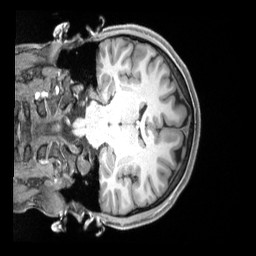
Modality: T1w
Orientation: coronal
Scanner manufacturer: siemens
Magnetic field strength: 3 T
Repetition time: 2.5 s
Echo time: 0.00218 s